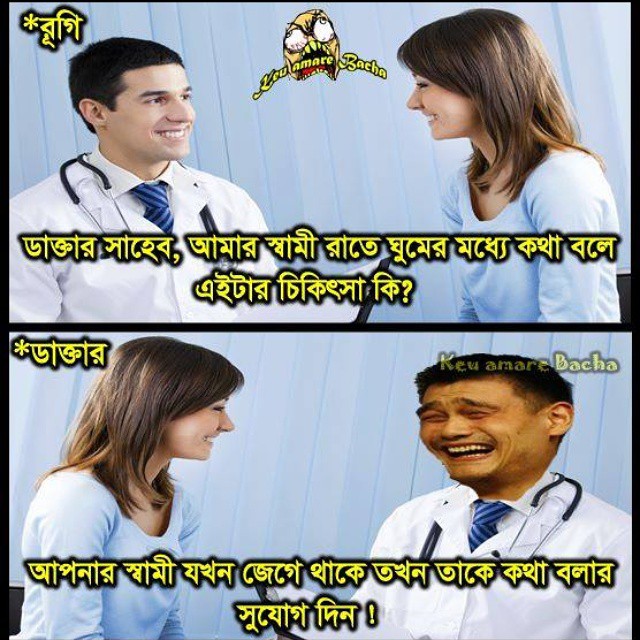
Caption: * রুগি   ডাক্তার সাহেব, আমার স্বামী রাতে ঘুমের মধ্যে কথা বলে এইটার চিকিৎসা কি ? * ডাক্তার  আপনার স্বামী যখন জেগে থাকে তখন তাকে কথা বলার সুযোগ দিন !
Label: hate